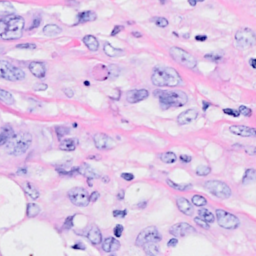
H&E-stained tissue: Breast